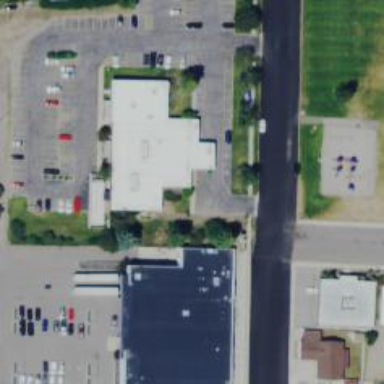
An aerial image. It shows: Healthcare clinic.